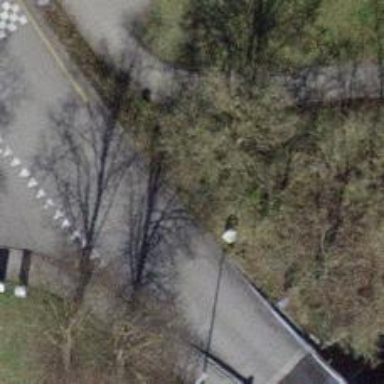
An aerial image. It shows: Footway surfaced with paving stones.